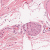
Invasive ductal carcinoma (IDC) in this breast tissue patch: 0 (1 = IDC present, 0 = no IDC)